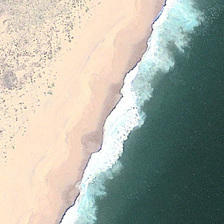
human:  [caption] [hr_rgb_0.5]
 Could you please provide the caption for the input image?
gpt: the vegetations on the beach is red and flourish .

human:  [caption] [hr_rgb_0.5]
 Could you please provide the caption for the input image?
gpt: the white wave between the sea and white beach with gravels .

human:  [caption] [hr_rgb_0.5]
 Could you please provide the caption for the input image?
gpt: this is a yellow sand beach with many dark brown items stained it inside .

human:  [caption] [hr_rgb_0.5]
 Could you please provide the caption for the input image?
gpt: the vegetations on the beach is red and flourish .

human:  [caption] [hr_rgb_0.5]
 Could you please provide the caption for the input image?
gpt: a line of white waves is between yellow beach and green ocean .